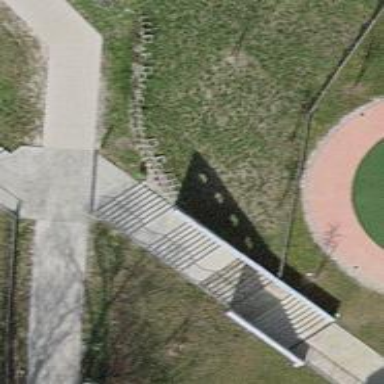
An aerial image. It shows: Set of steps made of paving stones.